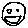
Label: smiley face